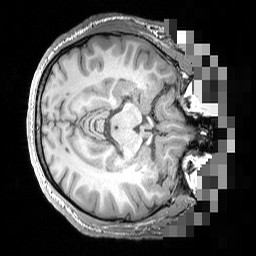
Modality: T1w
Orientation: axial
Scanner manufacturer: siemens
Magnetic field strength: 3 T
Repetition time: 1.5 s
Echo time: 0.00291 s